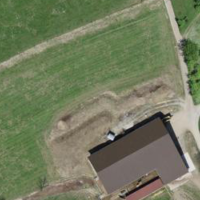
EUNIS habitat code: 52
Species observed at this site:
Tussilago farfara